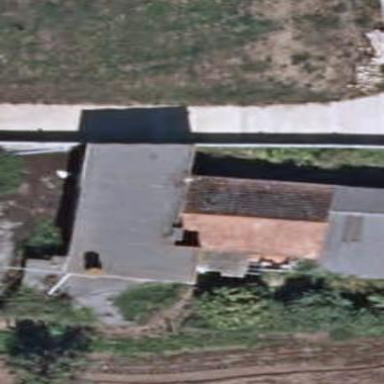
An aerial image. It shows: Shed.